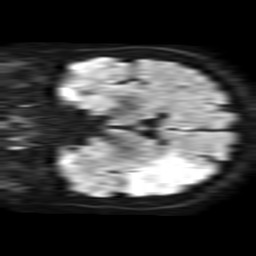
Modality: TRACE
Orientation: coronal
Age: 55
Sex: female
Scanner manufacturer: philips
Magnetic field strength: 1.5 T
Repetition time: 3.4 s
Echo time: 0.06922 s